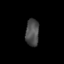
Tissue: skin
Cell type: Epithelial cells
Senescence score: 0.1616
Nuclear area (px): 354
Mean DAPI intensity: 76.627